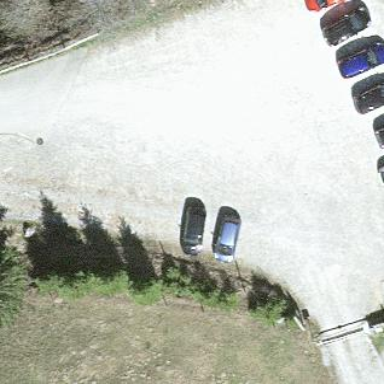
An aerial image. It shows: Parking area with dirt surface.